Interaction volume radius: 10 \u00c5
Interaction volume height: 25 \u00c5
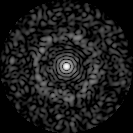
Disorder parameter: 0.8389